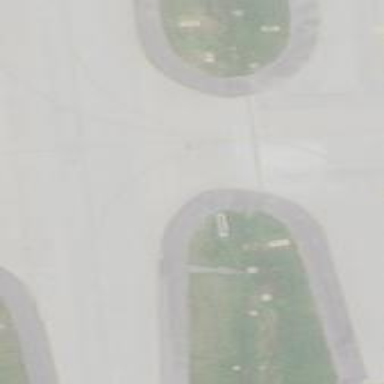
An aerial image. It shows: Image of taxiway at airport.